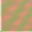
Piece: xx